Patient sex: F
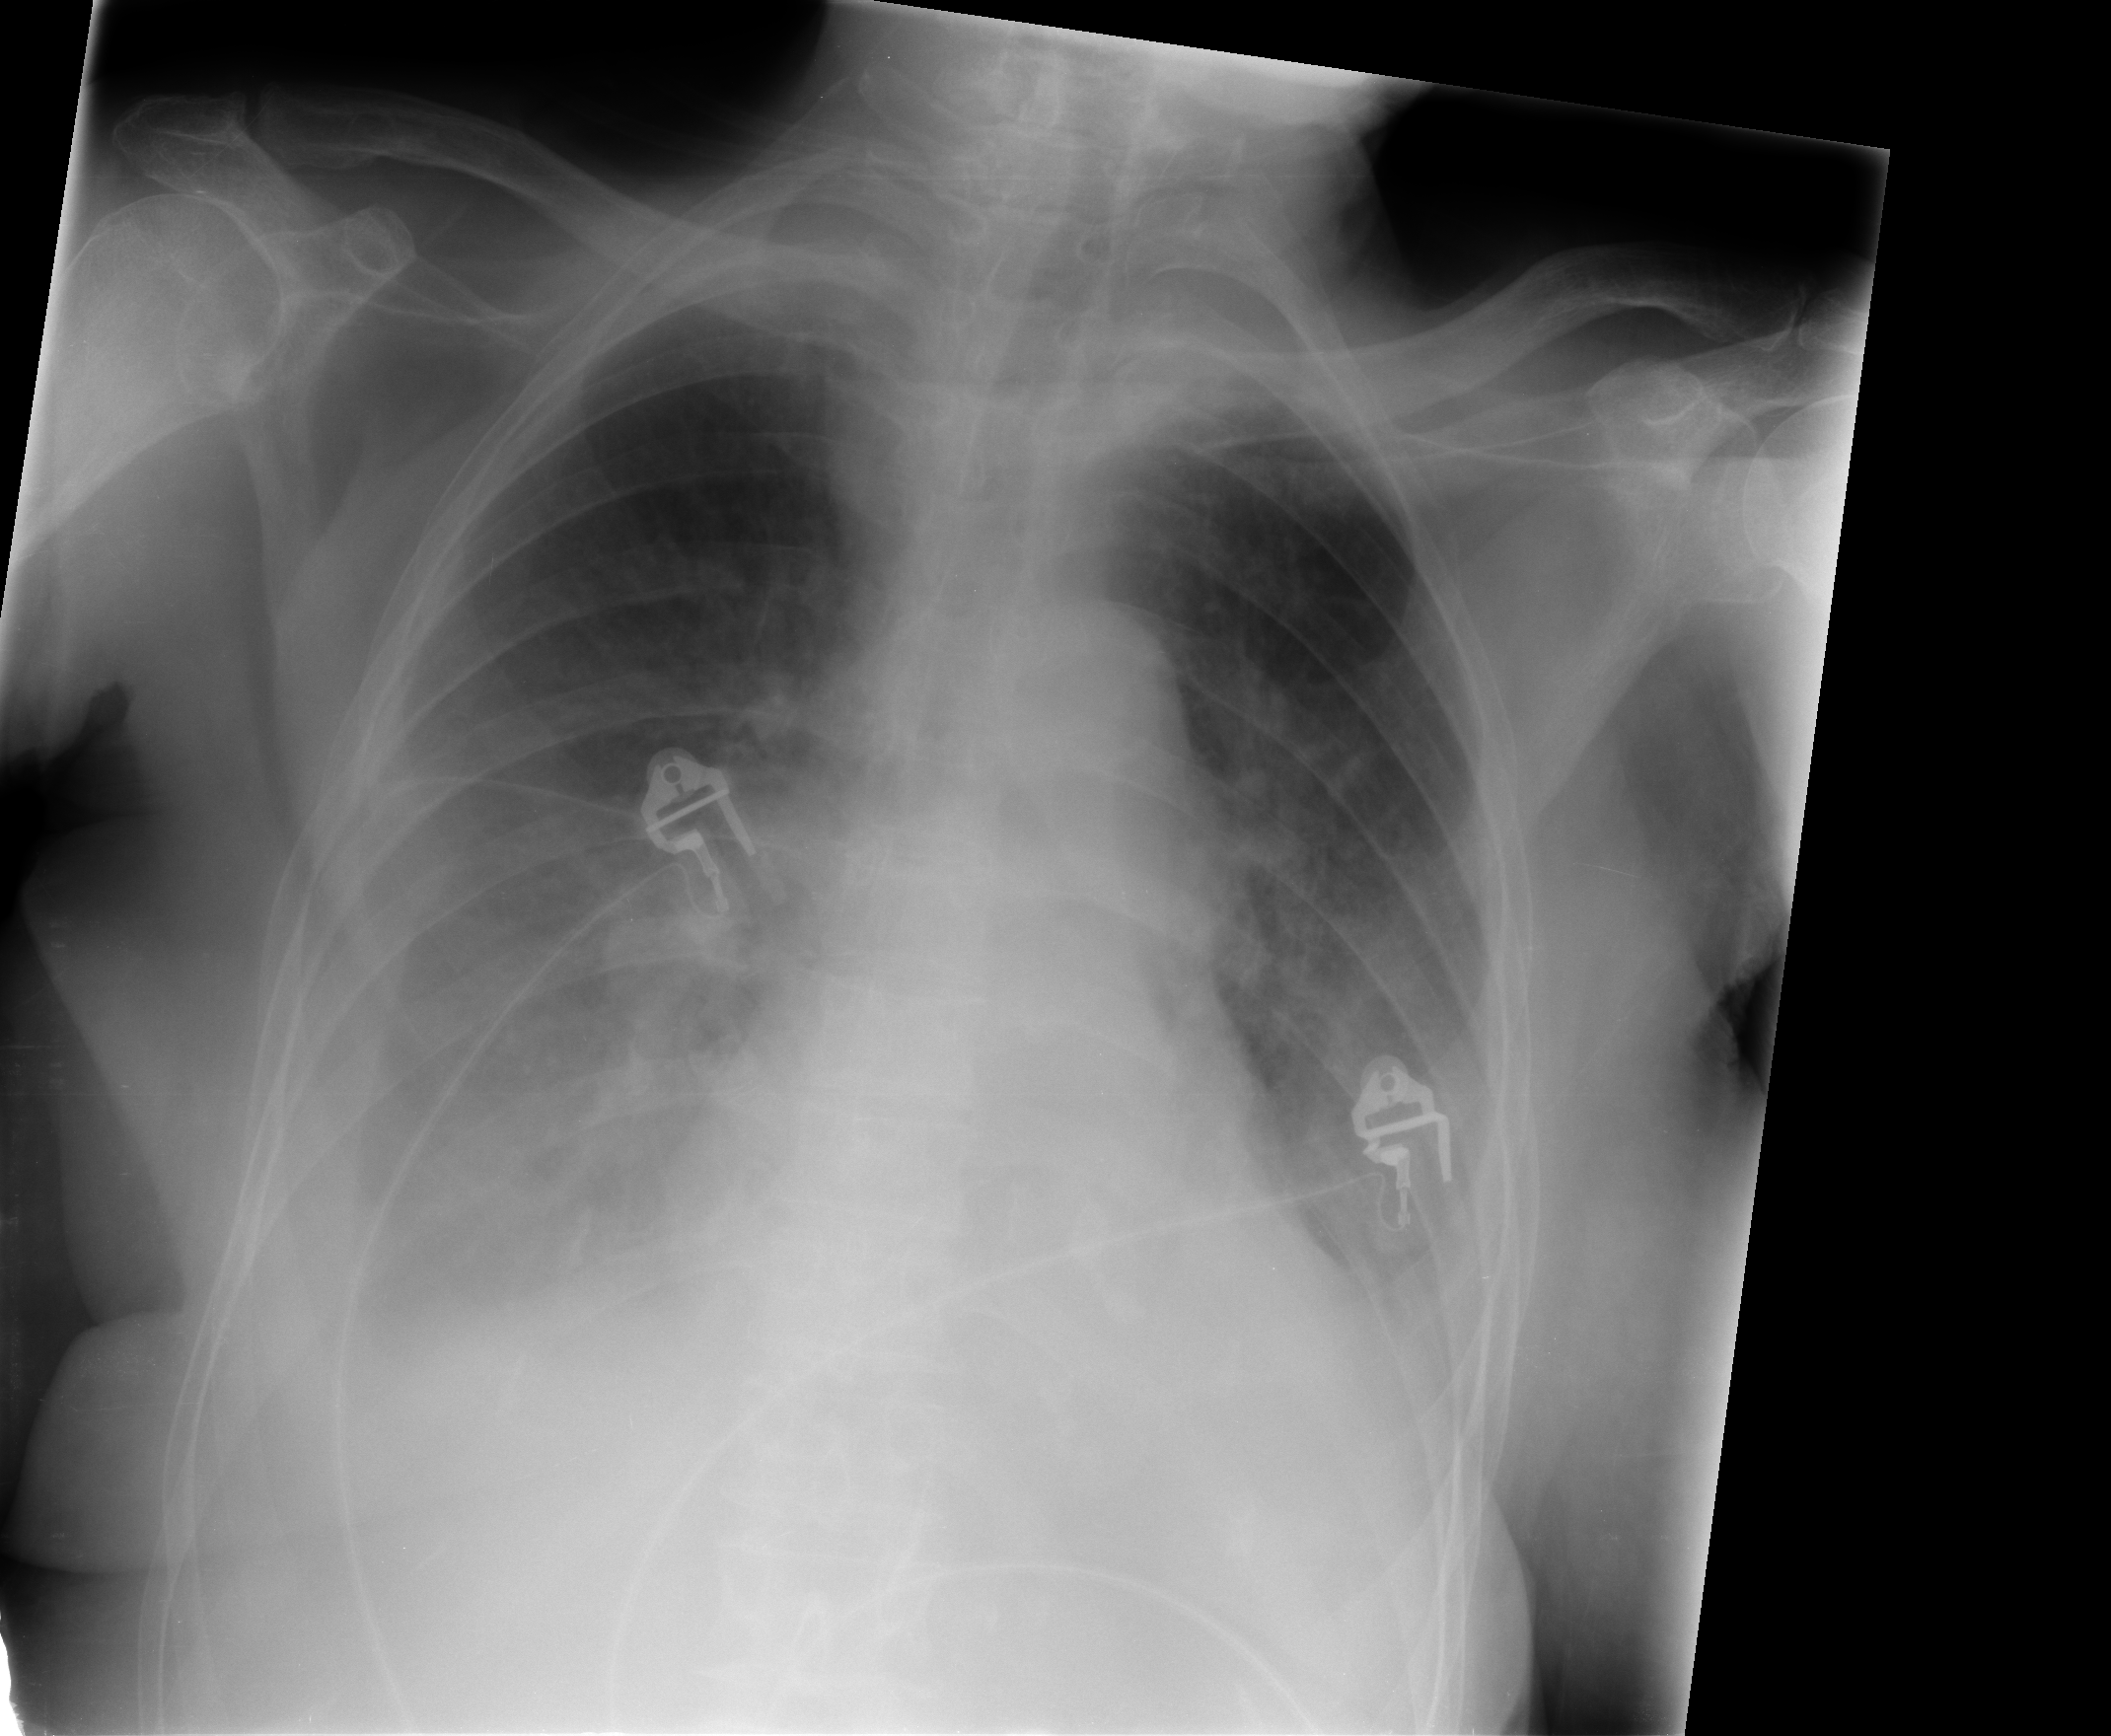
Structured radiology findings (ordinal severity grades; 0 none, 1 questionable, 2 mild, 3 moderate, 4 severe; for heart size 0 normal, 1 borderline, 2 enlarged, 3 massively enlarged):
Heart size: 0
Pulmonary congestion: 2
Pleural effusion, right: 3
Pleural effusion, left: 2
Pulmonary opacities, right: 1
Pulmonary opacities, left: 1
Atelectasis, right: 2
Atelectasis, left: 2